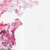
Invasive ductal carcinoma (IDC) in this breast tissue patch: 0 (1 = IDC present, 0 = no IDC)